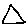
Label: triangle